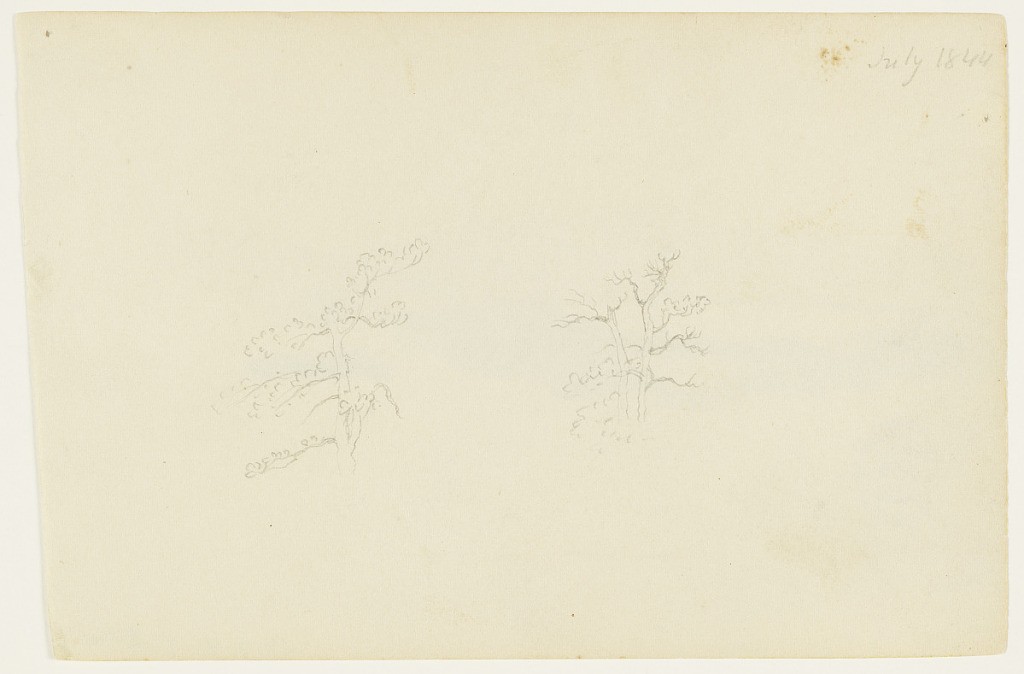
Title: Two Trees, Catskill, New York
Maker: Frederic Edwin Church, American, 1826–1900
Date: July 1844
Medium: Graphite and white wove paper; verso: graphite
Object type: Drawing
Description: Botanical sketch showing isolated views of two trees in or near Catskill, New York. At left, the upper portion of a tree, seemingly without a top, is visible. At right, the upper, leafless branches of a tree with a split trunk are show.

Verso: Landscape sketch showing a view from an elevated perspective of a distant mountain range across a like, possibly North-South Lake near Catskill, New York. In the foreground, dark, wooded hills descend to the water's end in the middle distance. Across the placid expanse, a shaded and rugged mountain range backdrops the scene. Entire composition loosely rendered.